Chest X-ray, PA view. Patient: 47 years old, sex F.
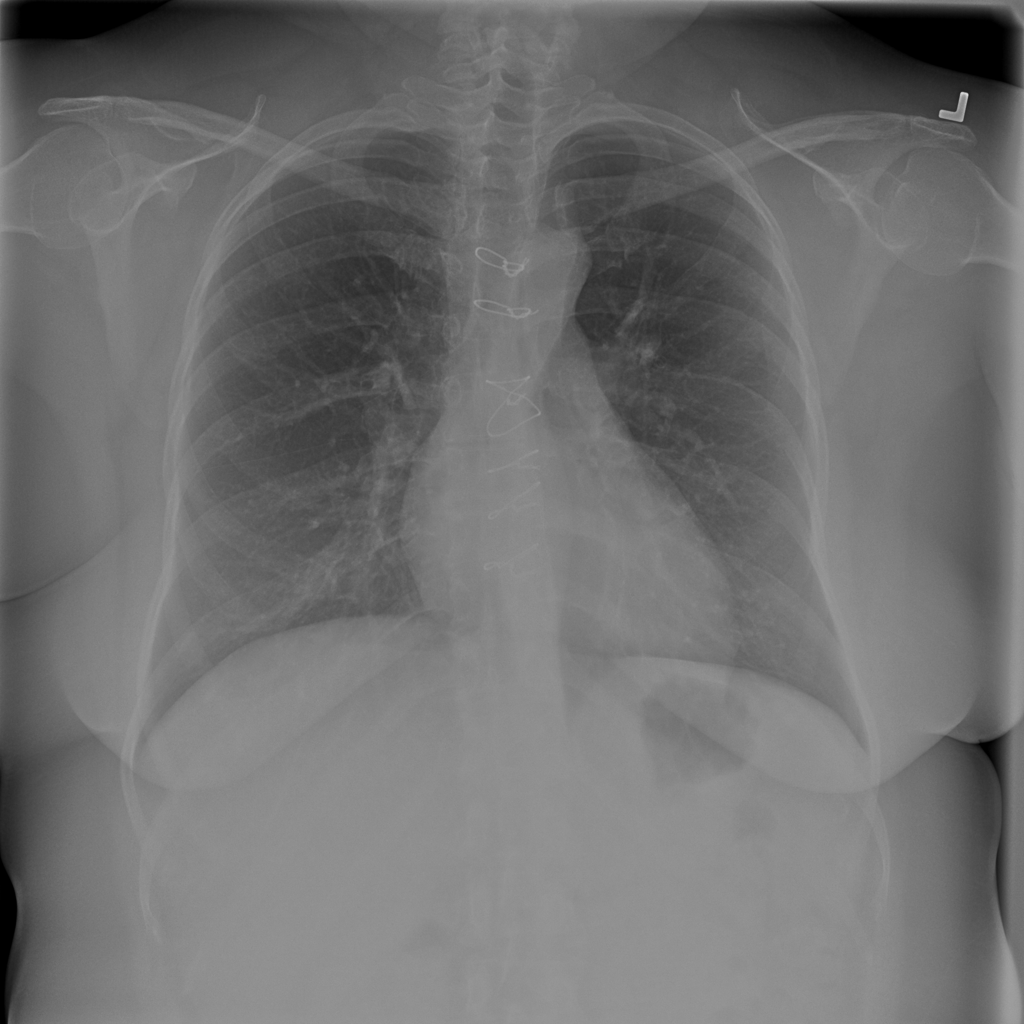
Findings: No Finding